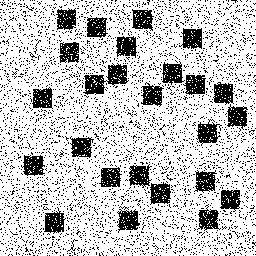
Squares: 25
Triangles: 0
Stars: 0
Total shapes: 25